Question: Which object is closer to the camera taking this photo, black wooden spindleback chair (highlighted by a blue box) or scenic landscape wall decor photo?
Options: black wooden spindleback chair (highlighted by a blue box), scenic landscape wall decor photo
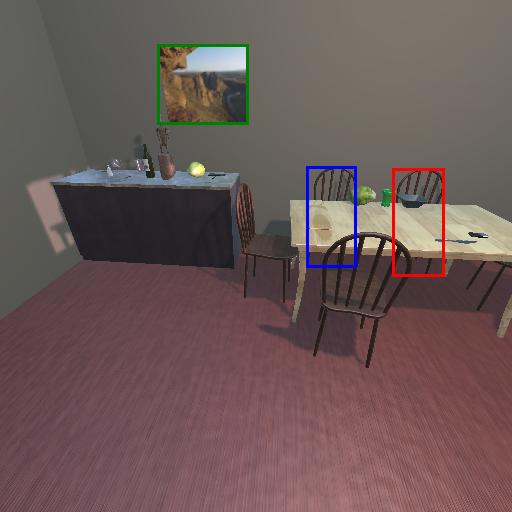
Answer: black wooden spindleback chair (highlighted by a blue box)